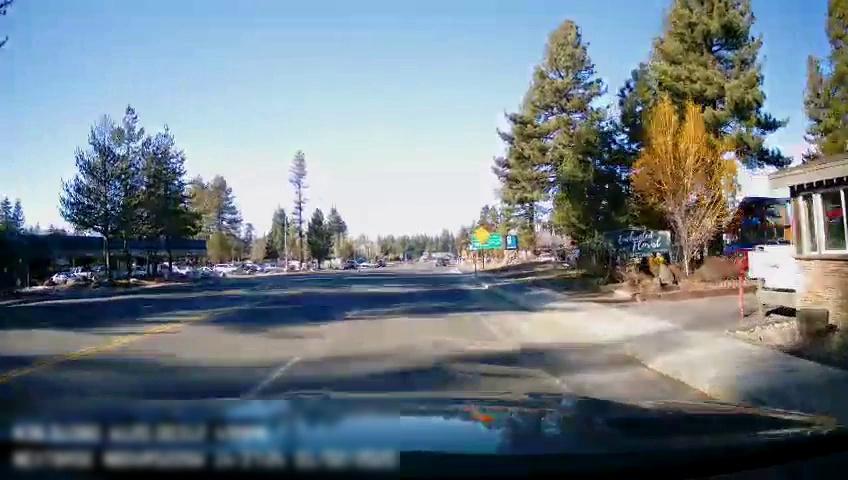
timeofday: Day
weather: Sunny
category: Drivable Space
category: Vehicles | Car
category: Lanes | Opposite Lane
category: Lanes | Current Lane
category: Lanes | Current Lane
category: Lanes | Current Lane
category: Traffic | Signs
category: Traffic | Signs